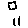
Label: square